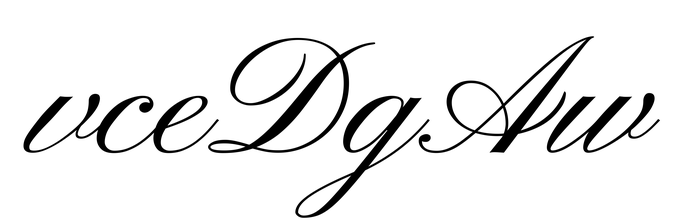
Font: PinyonScript-Regular